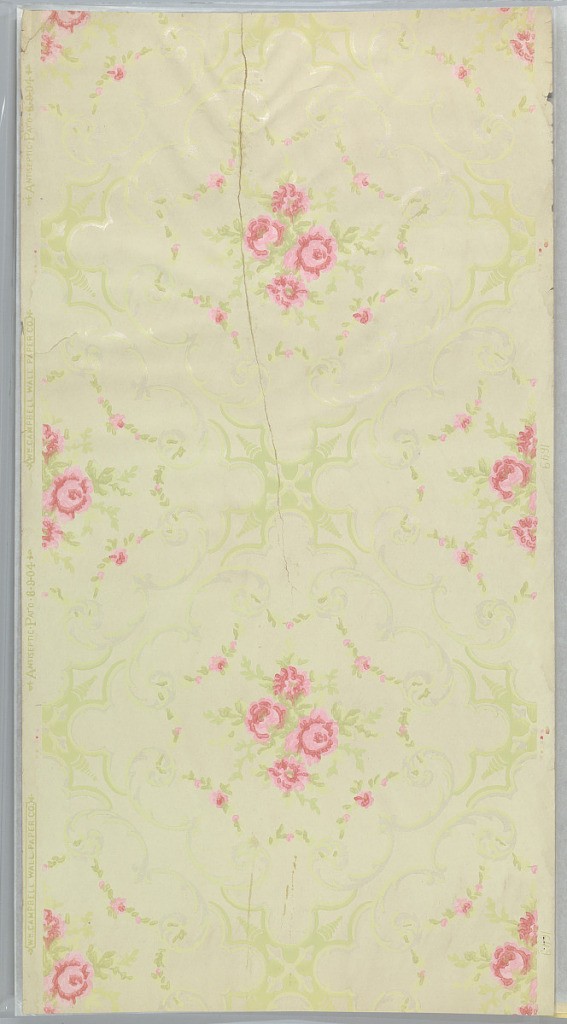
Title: Ceiling paper
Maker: Wm. Campbell Wall Paper Company, 1872
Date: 1905–1915
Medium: Machine-printed paper
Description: Forming a square framework, a center motif of roses, enlosed by floral/foliate swags suspended from scrolls. Printed in pink, green and white mica.